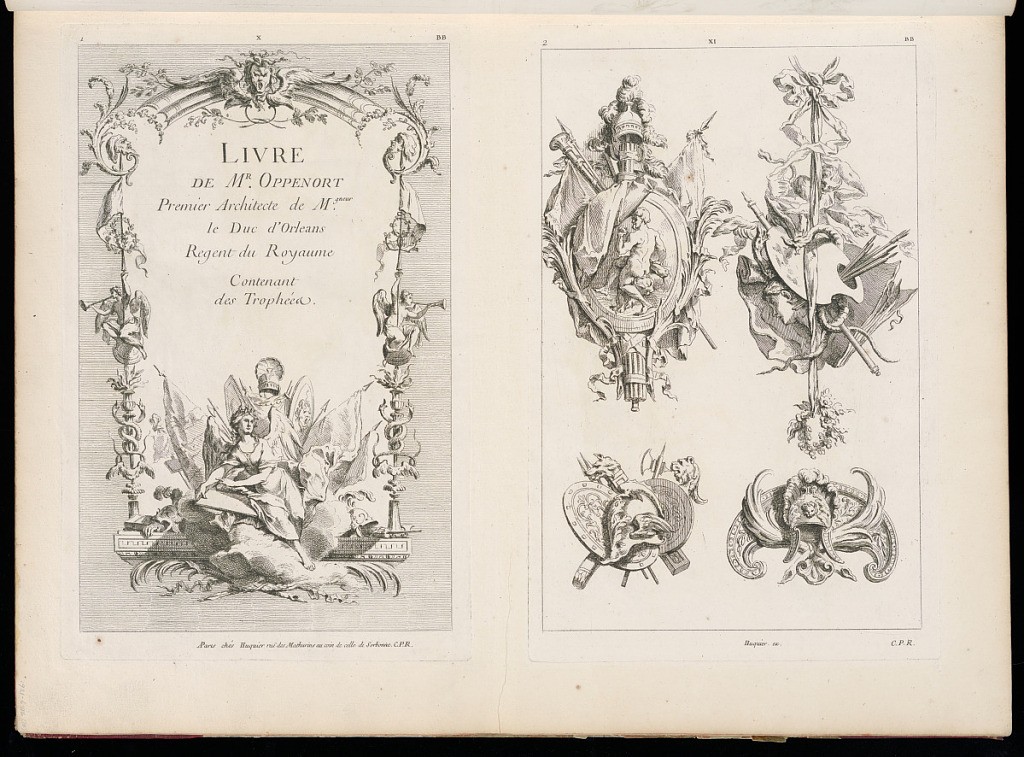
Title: Title Page
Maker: Gilles-Marie Oppenord, French, 1672–1742
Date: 1749-1761
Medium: Etching and engraving on laid paper
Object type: Bound print
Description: Page with two plates printed next to one another. The left plate is a title page, with the title printed in the center, surrounded by a grotesque frame comprised of a mascaron with bat wings at the top, spindles, scrolling acanthus leaves, garlands, ribbons, snakes, and horn-blowing angels. At the bottom of the plate is a female winged figure seated on a cloud, with quill to a blank slate, and with flags, shields, and a helmet surrounding her. The right plate has designs for four trophies, with attributes of Hercules (upper left), the arts (upper right), animal masks (lower left), and wings (lower right). The plate is not signed, but is numbered.